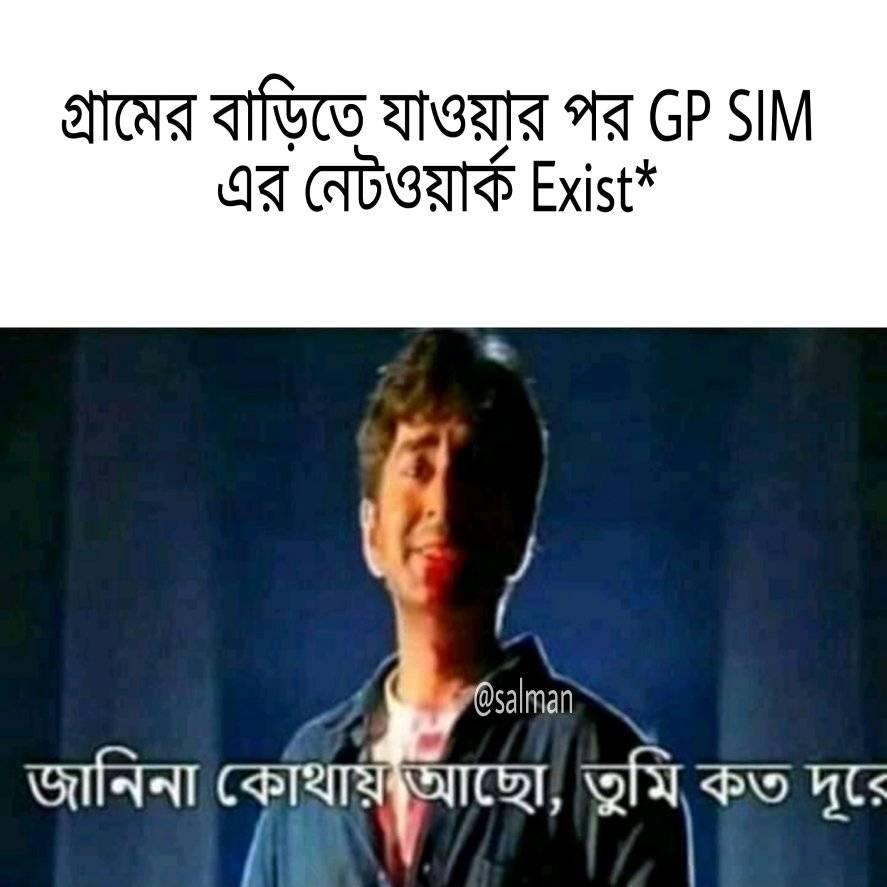
Caption: গ্রামের বাড়িতে যাওয়ার পর  GP SIM এর নেটওয়ার্ক  Exist*    জানিনা কোথায় আছো , তুমি কত দূরে
Label: hate